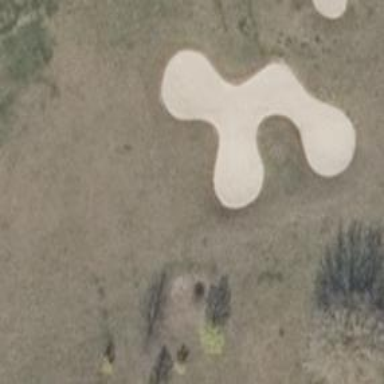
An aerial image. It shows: Golf bunker filled with natural sand.